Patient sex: F
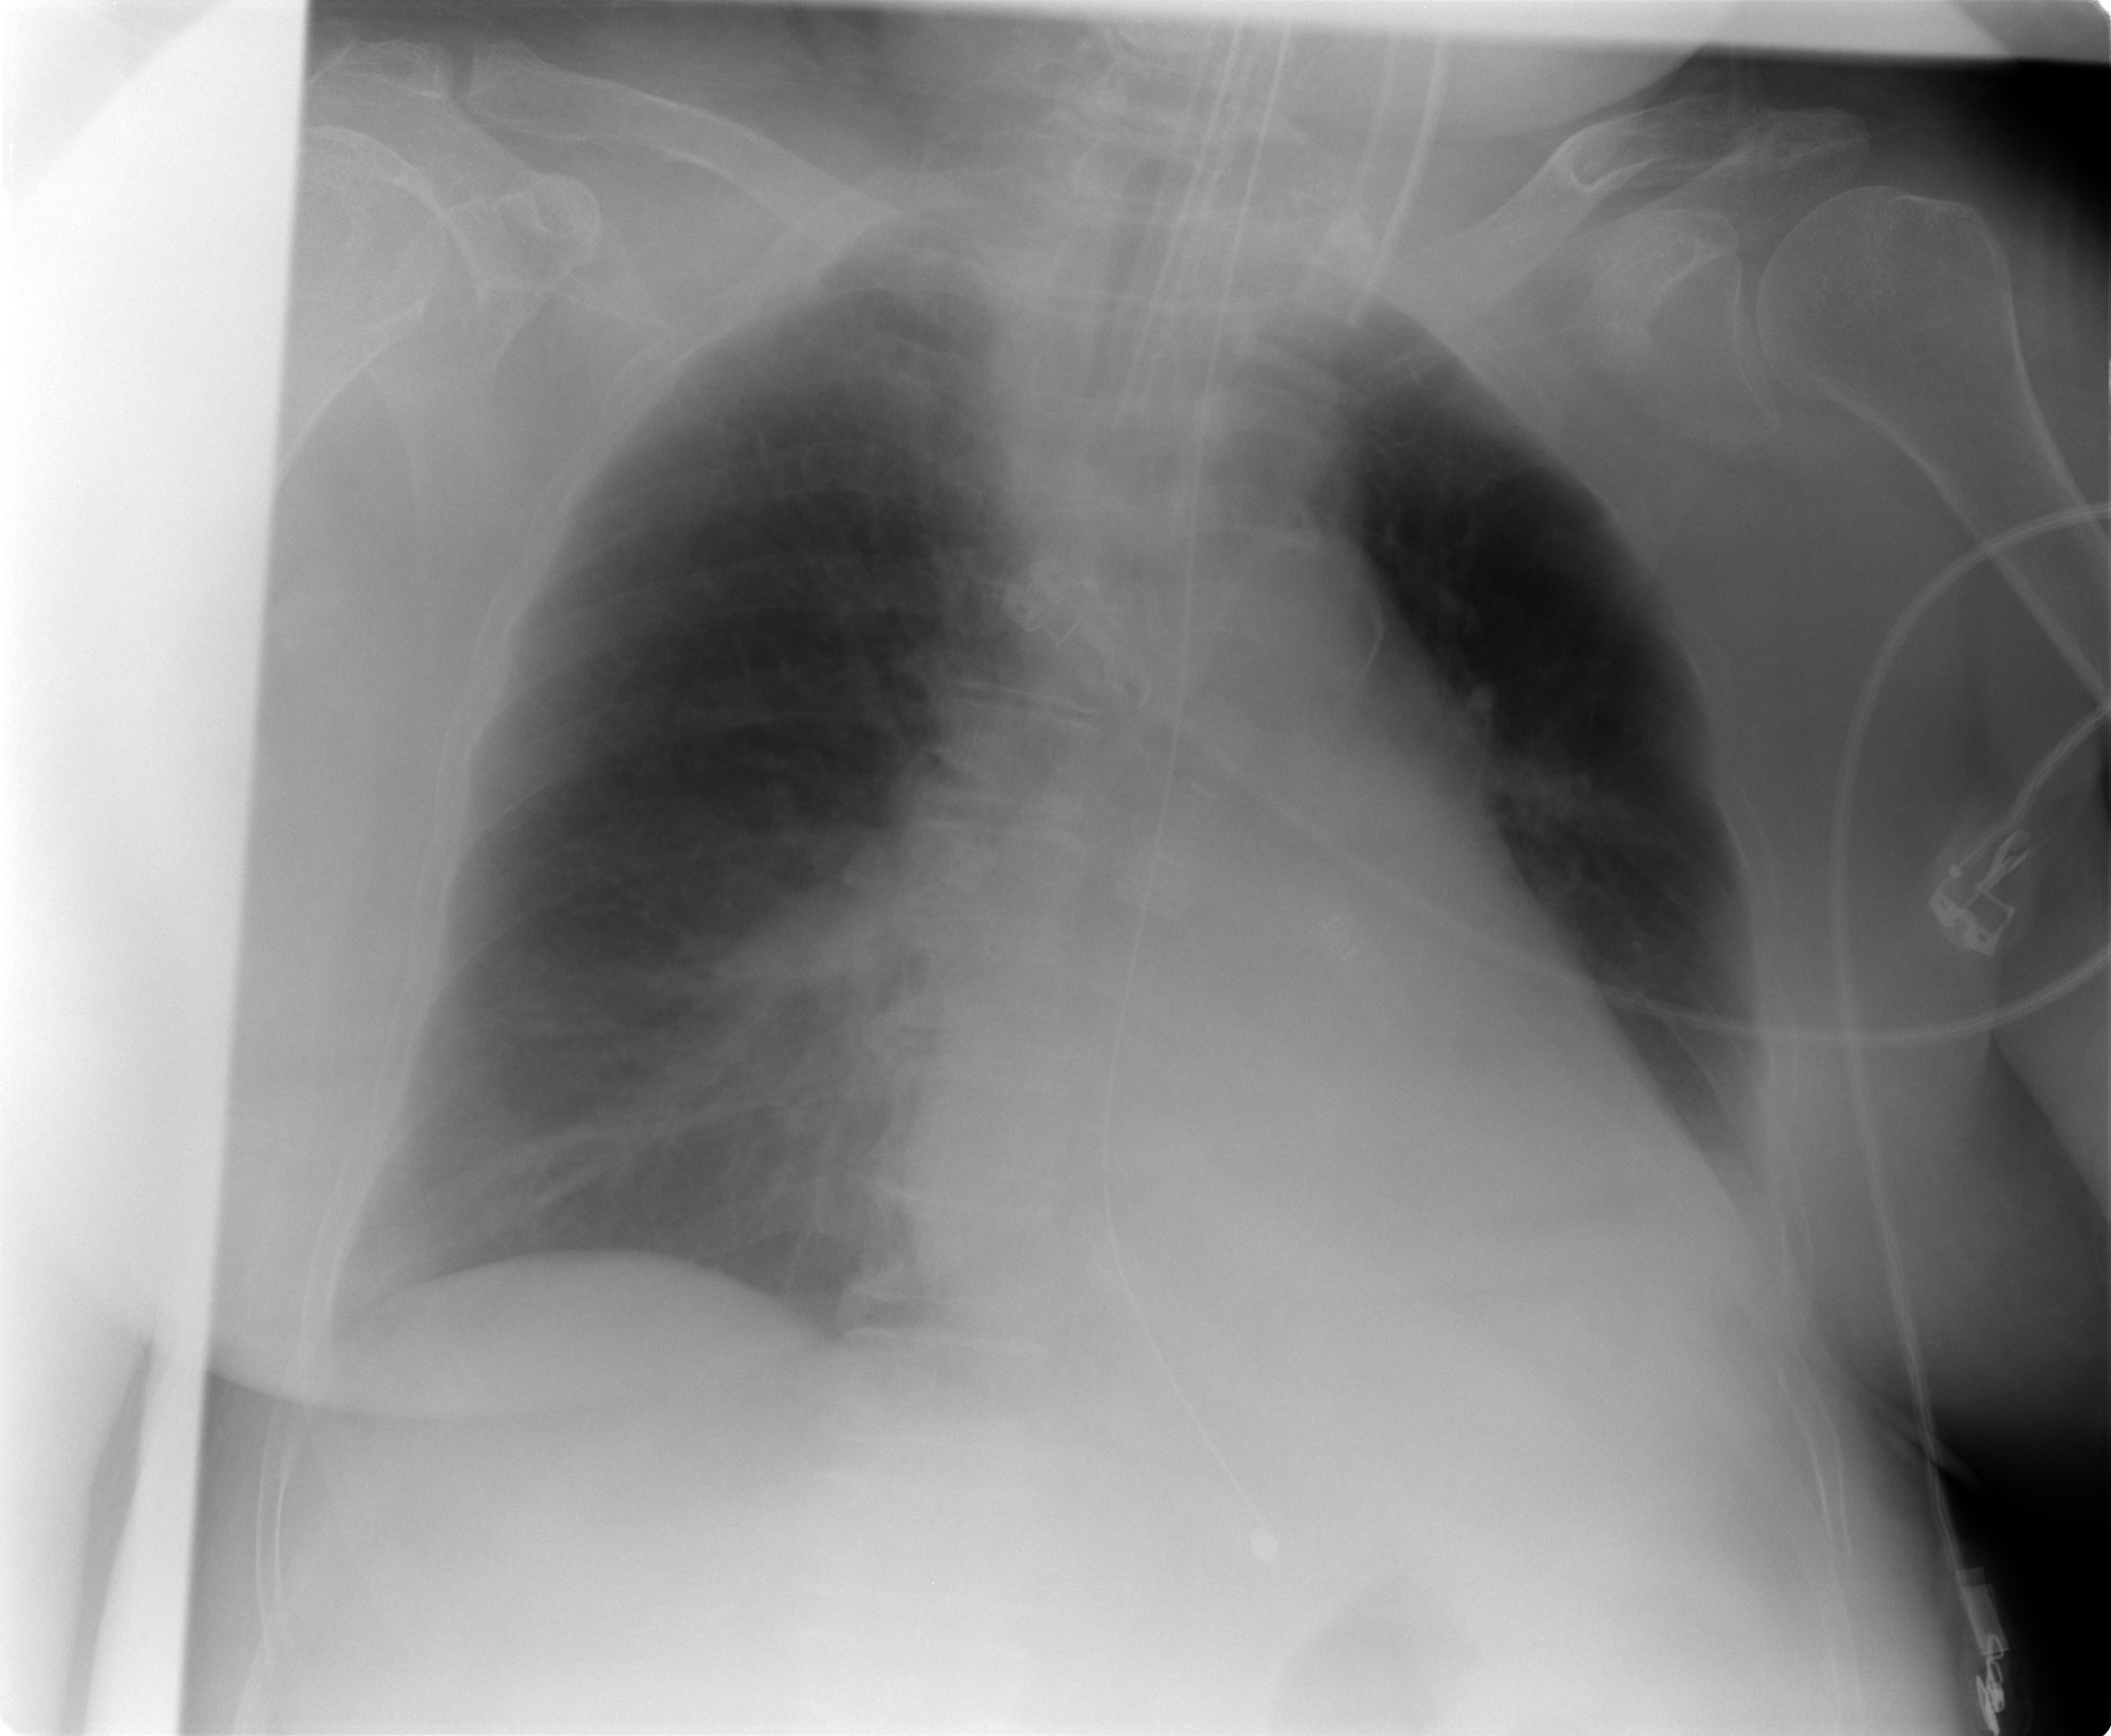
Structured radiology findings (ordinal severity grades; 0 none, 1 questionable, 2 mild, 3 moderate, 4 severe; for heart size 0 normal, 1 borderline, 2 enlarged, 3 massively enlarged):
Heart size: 2
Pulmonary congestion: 2
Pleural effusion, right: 0
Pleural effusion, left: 2
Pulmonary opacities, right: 2
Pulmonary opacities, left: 0
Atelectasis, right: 2
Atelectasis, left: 1